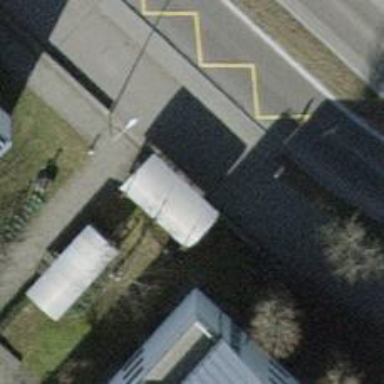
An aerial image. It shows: Public transport shelter.